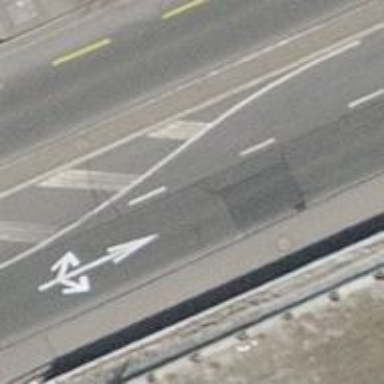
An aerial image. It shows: Primary road with asphalt surface.